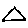
Label: triangle